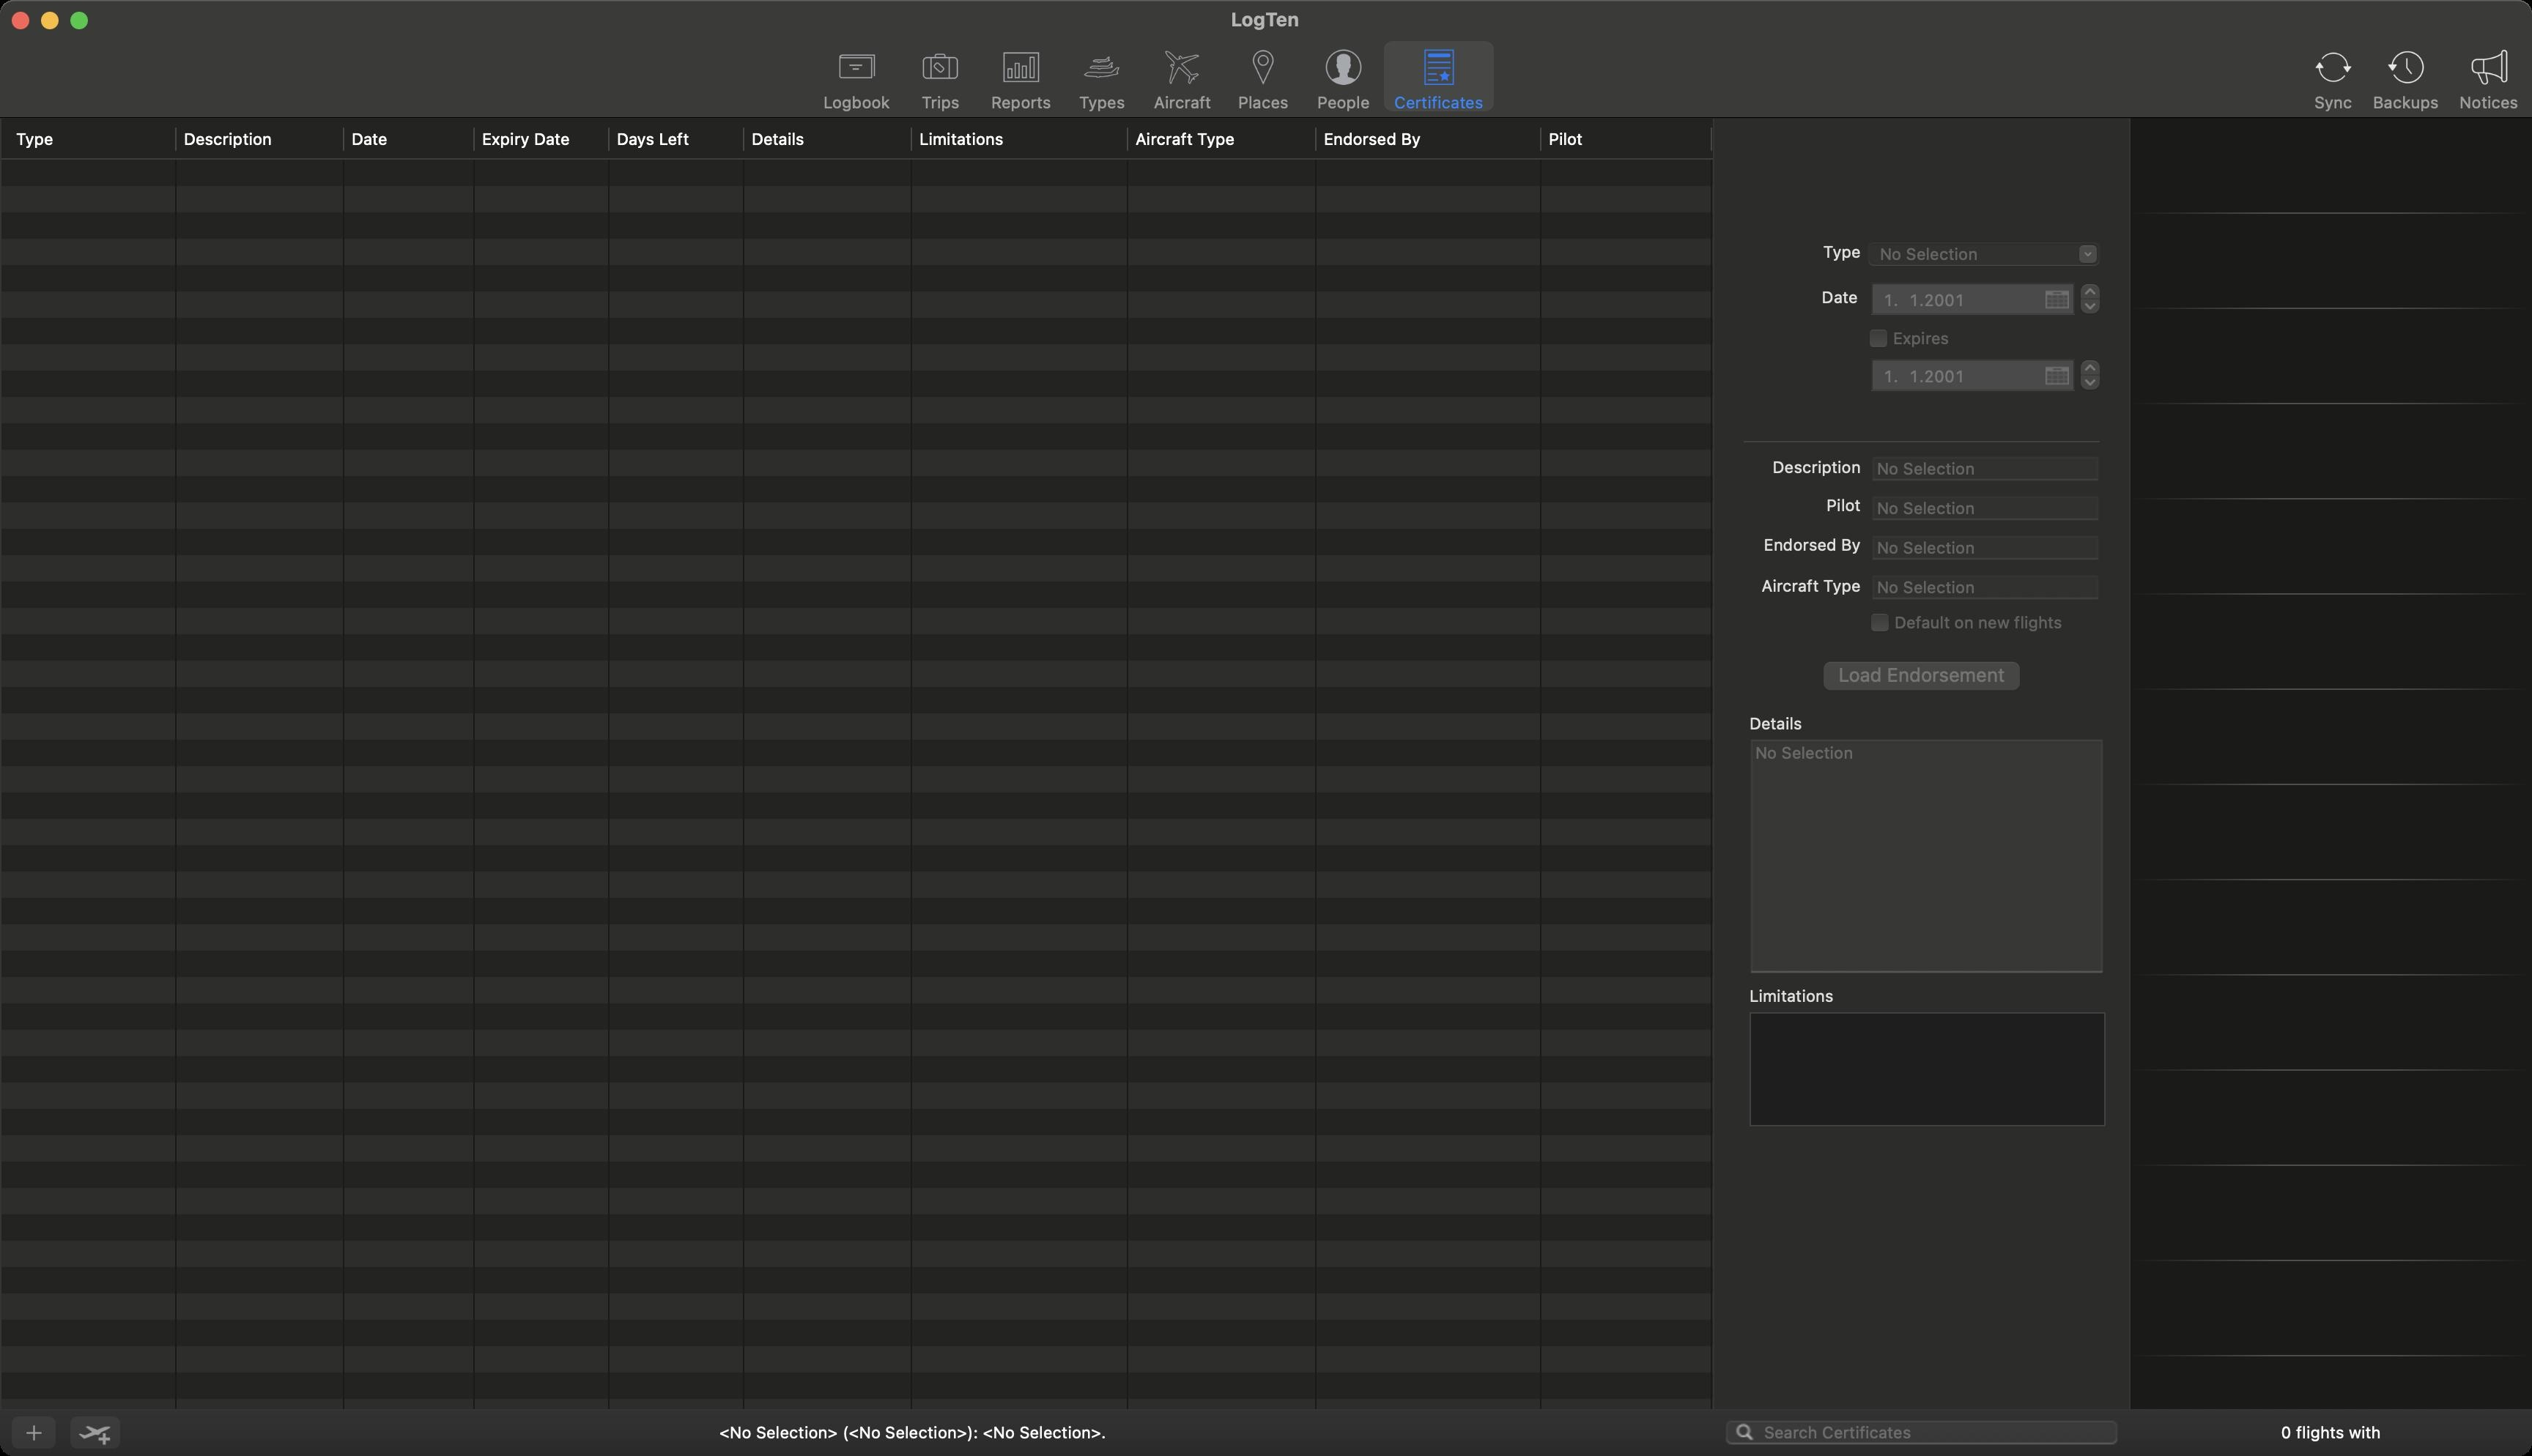
Accessibility tree:
{"name": "LogTen", "role": "AXWindow", "description": null, "role_description": "standard window", "value": null, "position": "0.00;38.00", "size": "1728;994", "children": [{"name": "", "role": "AXButton", "description": "add", "role_description": "button", "value": null, "position": "6.00;965.00", "size": "34;27", "children": []}, {"name": null, "role": "AXTextField", "description": null, "role_description": "search text field", "value": "", "position": "1177.00;968.00", "size": "269;19", "children": [{"name": "", "role": "AXButton", "description": "search", "role_description": "button", "value": null, "position": "1179.00;968.00", "size": "24;19", "children": []}]}, {"name": null, "role": "AXScrollArea", "description": null, "role_description": "scroll area", "value": null, "position": "0.00;80.00", "size": "1170;883", "children": [{"name": null, "role": "AXTable", "description": null, "role_description": "table", "value": null, "position": "1.00;109.00", "size": "1168;853", "children": [{"name": null, "role": "AXColumn", "description": null, "role_description": "column", "value": null, "position": "1.00;109.00", "size": "120;853", "children": []}, {"name": null, "role": "AXColumn", "description": null, "role_description": "column", "value": null, "position": "120.50;109.00", "size": "114;853", "children": []}, {"name": null, "role": "AXColumn", "description": null, "role_description": "column", "value": null, "position": "235.00;109.00", "size": "89;853", "children": []}, {"name": null, "role": "AXColumn", "description": null, "role_description": "column", "value": null, "position": "324.00;109.00", "size": "92;853", "children": []}, {"name": null, "role": "AXColumn", "description": null, "role_description": "column", "value": null, "position": "416.00;109.00", "size": "92;853", "children": []}, {"name": null, "role": "AXColumn", "description": null, "role_description": "column", "value": null, "position": "508.00;109.00", "size": "114;853", "children": []}, {"name": null, "role": "AXColumn", "description": null, "role_description": "column", "value": null, "position": "622.50;109.00", "size": "148;853", "children": []}, {"name": null, "role": "AXColumn", "description": null, "role_description": "column", "value": null, "position": "770.00;109.00", "size": "128;853", "children": []}, {"name": null, "role": "AXColumn", "description": null, "role_description": "column", "value": null, "position": "898.50;109.00", "size": "154;853", "children": []}, {"name": null, "role": "AXColumn", "description": null, "role_description": "column", "value": null, "position": "1052.00;109.00", "size": "116;853", "children": []}, {"name": null, "role": "AXGroup", "description": null, "role_description": "group", "value": null, "position": "1.00;81.00", "size": "1168;28", "children": [{"name": "Type", "role": "AXButton", "description": null, "role_description": "sort button", "value": null, "position": "1.00;81.00", "size": "120;28", "children": []}, {"name": "Description", "role": "AXButton", "description": null, "role_description": "sort button", "value": null, "position": "120.50;81.00", "size": "114;28", "children": []}, {"name": "Date", "role": "AXButton", "description": null, "role_description": "sort button", "value": null, "position": "235.00;81.00", "size": "89;28", "children": []}, {"name": "Expiry_Date", "role": "AXButton", "description": null, "role_description": "sort button", "value": null, "position": "324.00;81.00", "size": "92;28", "children": []}, {"name": "Days_Left", "role": "AXButton", "description": null, "role_description": "sort button", "value": null, "position": "416.00;81.00", "size": "92;28", "children": []}, {"name": "Details", "role": "AXButton", "description": null, "role_description": "sort button", "value": null, "position": "508.00;81.00", "size": "114;28", "children": []}, {"name": "Limitations", "role": "AXButton", "description": null, "role_description": "sort button", "value": null, "position": "622.50;81.00", "size": "148;28", "children": []}, {"name": "Aircraft_Type", "role": "AXButton", "description": null, "role_description": "sort button", "value": null, "position": "770.00;81.00", "size": "128;28", "children": []}, {"name": "Endorsed_By", "role": "AXButton", "description": null, "role_description": "sort button", "value": null, "position": "898.50;81.00", "size": "154;28", "children": []}, {"name": "Pilot", "role": "AXButton", "description": null, "role_description": "sort button", "value": null, "position": "1052.00;81.00", "size": "116;28", "children": []}]}]}]}, {"name": null, "role": "AXStaticText", "description": null, "role_description": "text", "value": "<No Selection> (<No Selection>): <No Selection>.", "position": "88.00;971.00", "size": "1070;14", "children": []}, {"name": null, "role": "AXStaticText", "description": null, "role_description": "text", "value": "Small System Font Text", "position": "88.00;971.00", "size": "1070;14", "children": []}, {"name": null, "role": "AXScrollArea", "description": null, "role_description": "scroll area", "value": null, "position": "1169.00;80.00", "size": "285;883", "children": [{"name": null, "role": "AXStaticText", "description": null, "role_description": "text", "value": "Date", "position": "1188.00;196.00", "size": "82;17", "children": []}, {"name": null, "role": "AXStaticText", "description": null, "role_description": "text", "value": "Limitations", "position": "1192.00;673.00", "size": "80;17", "children": []}, {"name": null, "role": "AXStaticText", "description": null, "role_description": "text", "value": "Details", "position": "1192.00;487.00", "size": "80;17", "children": []}, {"name": null, "role": "AXStaticText", "description": null, "role_description": "text", "value": "Aircraft Type", "position": "1188.00;393.00", "size": "84;17", "children": []}, {"name": null, "role": "AXStaticText", "description": null, "role_description": "text", "value": "Endorsed By", "position": "1188.00;365.00", "size": "84;17", "children": []}, {"name": null, "role": "AXStaticText", "description": null, "role_description": "text", "value": "Pilot", "position": "1188.00;338.00", "size": "84;17", "children": []}, {"name": null, "role": "AXDateTimeArea", "description": null, "role_description": "date time area", "value": "2001-01-01 00:00:00 +0000", "position": "1276.00;189.00", "size": "160;27", "children": [{"name": null, "role": "AXIncrementor", "description": null, "role_description": "stepper", "value": 0.5, "position": "1417.00;192.00", "size": "19;24", "children": [{"name": null, "role": "AXButton", "description": null, "role_description": "increment arrow button", "value": null, "position": "1417.00;192.00", "size": "19;12", "children": []}, {"name": null, "role": "AXButton", "description": null, "role_description": "decrement arrow button", "value": null, "position": "1417.00;204.00", "size": "19;12", "children": []}]}]}, {"name": null, "role": "AXDateTimeArea", "description": null, "role_description": "date time area", "value": "2001-01-01 00:00:00 +0000", "position": "1276.00;241.00", "size": "160;27", "children": [{"name": null, "role": "AXIncrementor", "description": null, "role_description": "stepper", "value": 0.5, "position": "1417.00;244.00", "size": "19;24", "children": [{"name": null, "role": "AXButton", "description": null, "role_description": "increment arrow button", "value": null, "position": "1417.00;244.00", "size": "19;12", "children": []}, {"name": null, "role": "AXButton", "description": null, "role_description": "decrement arrow button", "value": null, "position": "1417.00;256.00", "size": "19;12", "children": []}]}]}, {"name": null, "role": "AXStaticText", "description": null, "role_description": "text", "value": "", "position": "1274.00;276.00", "size": "4;17", "children": []}, {"name": null, "role": "AXStaticText", "description": null, "role_description": "text", "value": "", "position": "1277.00;337.00", "size": "156;19", "children": []}, {"name": null, "role": "AXStaticText", "description": null, "role_description": "text", "value": "", "position": "1277.00;364.00", "size": "156;19", "children": []}, {"name": null, "role": "AXStaticText", "description": null, "role_description": "text", "value": "Type", "position": "1188.00;165.00", "size": "84;17", "children": []}, {"name": null, "role": "AXComboBox", "description": null, "role_description": "combo box", "value": "", "position": "1274.00;164.00", "size": "161;20", "children": [{"name": "", "role": "AXButton", "description": null, "role_description": "button", "value": null, "position": "1417.00;164.50", "size": "22;19", "children": []}]}, {"name": "Expires", "role": "AXCheckBox", "description": null, "role_description": "checkbox", "value": 0, "position": "1275.00;224.00", "size": "60;14", "children": []}, {"name": null, "role": "AXStaticText", "description": null, "role_description": "text", "value": "Description", "position": "1188.00;312.00", "size": "84;15", "children": []}, {"name": null, "role": "AXStaticText", "description": null, "role_description": "text", "value": "", "position": "1277.00;310.00", "size": "156;19", "children": []}, {"name": "Default_on_new_flights", "role": "AXCheckBox", "description": null, "role_description": "checkbox", "value": 0, "position": "1276.00;418.00", "size": "157;14", "children": []}, {"name": "", "role": "AXButton", "description": null, "role_description": "button", "value": null, "position": "1396.00;196.50", "size": "16;16", "children": []}, {"name": "", "role": "AXButton", "description": null, "role_description": "button", "value": null, "position": "1396.00;248.50", "size": "16;16", "children": []}, {"name": "Load_Endorsement", "role": "AXButton", "description": null, "role_description": "button", "value": null, "position": "1237.50;446.00", "size": "148;33", "children": []}, {"name": null, "role": "AXStaticText", "description": null, "role_description": "text", "value": "", "position": "1194.00;504.00", "size": "242;161", "children": []}, {"name": null, "role": "AXScrollArea", "description": null, "role_description": "scroll area", "value": null, "position": "1194.00;691.00", "size": "243;78", "children": [{"name": null, "role": "AXTextArea", "description": null, "role_description": "text entry area", "value": "", "position": "1195.00;692.00", "size": "241;76", "children": []}]}, {"name": null, "role": "AXGroup", "description": null, "role_description": "group", "value": null, "position": "1193.00;775.00", "size": "247;171", "children": [{"name": null, "role": "AXImage", "description": "", "role_description": "image", "value": null, "position": "1192.00;765.00", "size": "241;171", "children": []}]}, {"name": null, "role": "AXStaticText", "description": null, "role_description": "text", "value": "", "position": "1277.00;391.00", "size": "156;19", "children": []}]}, {"name": null, "role": "AXStaticText", "description": null, "role_description": "text", "value": "0 flights with ", "position": "1451.00;971.00", "size": "280;14", "children": []}, {"name": null, "role": "AXScrollArea", "description": null, "role_description": "scroll area", "value": null, "position": "1453.00;79.00", "size": "276;884", "children": [{"name": null, "role": "AXTable", "description": null, "role_description": "table", "value": null, "position": "1454.00;80.00", "size": "274;882", "children": [{"name": null, "role": "AXColumn", "description": null, "role_description": "column", "value": null, "position": "1454.00;80.00", "size": "245;882", "children": []}]}]}, {"name": "", "role": "AXButton", "description": null, "role_description": "button", "value": null, "position": "46.00;965.00", "size": "38;27", "children": []}, {"name": null, "role": "AXToolbar", "description": null, "role_description": "toolbar", "value": null, "position": "0.00;28.00", "size": "1728;52", "children": [{"name": "Logbook", "role": "AXButton", "description": null, "role_description": "button", "value": null, "position": "555.00;28.00", "size": "60;52", "children": []}, {"name": "Trips", "role": "AXButton", "description": null, "role_description": "button", "value": null, "position": "614.50;28.00", "size": "55;52", "children": []}, {"name": "Reports", "role": "AXButton", "description": null, "role_description": "button", "value": null, "position": "669.50;28.00", "size": "55;52", "children": []}, {"name": "Types", "role": "AXButton", "description": null, "role_description": "button", "value": null, "position": "724.50;28.00", "size": "55;52", "children": []}, {"name": "Aircraft", "role": "AXButton", "description": null, "role_description": "button", "value": null, "position": "779.50;28.00", "size": "55;52", "children": []}, {"name": "Places", "role": "AXButton", "description": null, "role_description": "button", "value": null, "position": "834.50;28.00", "size": "55;52", "children": []}, {"name": "People", "role": "AXButton", "description": null, "role_description": "button", "value": null, "position": "889.50;28.00", "size": "55;52", "children": []}, {"name": "Certificates", "role": "AXButton", "description": null, "role_description": "button", "value": null, "position": "944.50;28.00", "size": "75;52", "children": []}, {"name": "Sync", "role": "AXButton", "description": null, "role_description": "button", "value": null, "position": "1572.50;28.00", "size": "40;52", "children": []}, {"name": "Backups", "role": "AXButton", "description": null, "role_description": "button", "value": null, "position": "1612.50;28.00", "size": "59;52", "children": []}, {"name": "Notices", "role": "AXButton", "description": null, "role_description": "button", "value": null, "position": "1671.50;28.00", "size": "54;52", "children": []}]}, {"name": null, "role": "AXButton", "description": null, "role_description": "close button", "value": null, "position": "7.00;6.00", "size": "14;16", "children": []}, {"name": null, "role": "AXButton", "description": null, "role_description": "full screen button", "value": null, "position": "47.00;6.00", "size": "14;16", "children": [{"name": null, "role": "AXGroup", "description": null, "role_description": "group", "value": null, "position": "47.00;6.00", "size": "14;16", "children": [{"name": null, "role": "AXGroup", "description": null, "role_description": "group", "value": null, "position": "47.00;6.00", "size": "14;16", "children": []}]}]}, {"name": null, "role": "AXButton", "description": null, "role_description": "minimize button", "value": null, "position": "27.00;6.00", "size": "14;16", "children": []}, {"name": null, "role": "AXStaticText", "description": null, "role_description": "text", "value": "LogTen", "position": "838.00;5.00", "size": "51;16", "children": []}]}